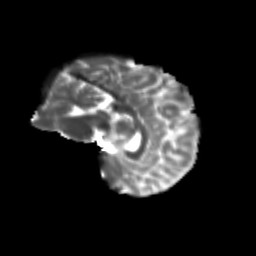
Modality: T2w
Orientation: sagittal
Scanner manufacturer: siemens
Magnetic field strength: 3 T
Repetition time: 9.2 s
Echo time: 0.084 s